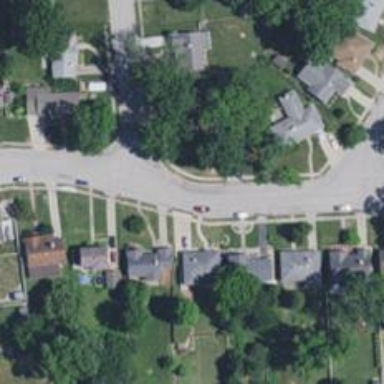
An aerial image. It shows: Residential road.